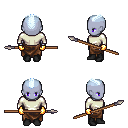
a pixel art fantasy rpg character, female body template, dark elf, purple skin, white long-sleeve shirt, robe skirt, white cyan short mohawk hairstyle, gold gloves, black shoes, spear, four views (front, back, left, right), 2x2 character sprite sheet, small pixel art, hard edges, no anti-aliasing